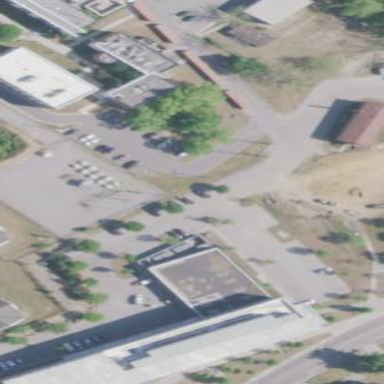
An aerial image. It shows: Distribution level power substation surrounded by fence.